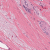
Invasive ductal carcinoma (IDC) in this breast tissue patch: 0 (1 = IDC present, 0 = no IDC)